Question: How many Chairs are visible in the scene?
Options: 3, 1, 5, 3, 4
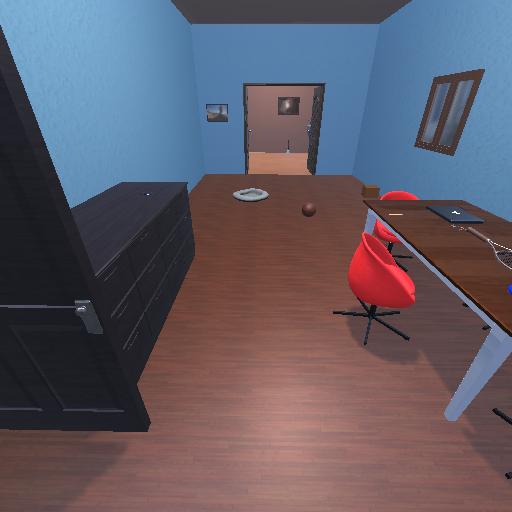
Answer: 3